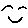
Label: smiley face